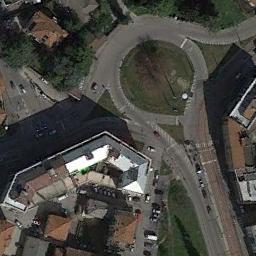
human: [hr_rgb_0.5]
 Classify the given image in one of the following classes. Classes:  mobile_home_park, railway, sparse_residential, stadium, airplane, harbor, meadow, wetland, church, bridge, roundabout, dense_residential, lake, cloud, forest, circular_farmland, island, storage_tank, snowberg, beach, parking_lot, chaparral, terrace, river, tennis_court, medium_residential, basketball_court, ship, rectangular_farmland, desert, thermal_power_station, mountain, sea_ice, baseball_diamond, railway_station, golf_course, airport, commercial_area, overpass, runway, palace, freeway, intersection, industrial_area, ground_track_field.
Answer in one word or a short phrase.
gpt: roundabout